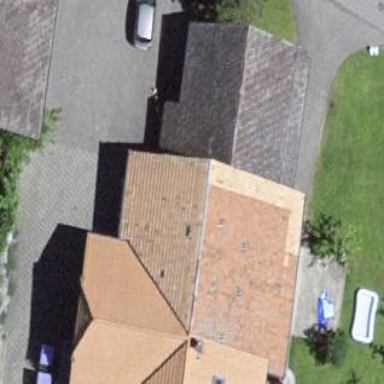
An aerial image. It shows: Shed.